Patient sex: F
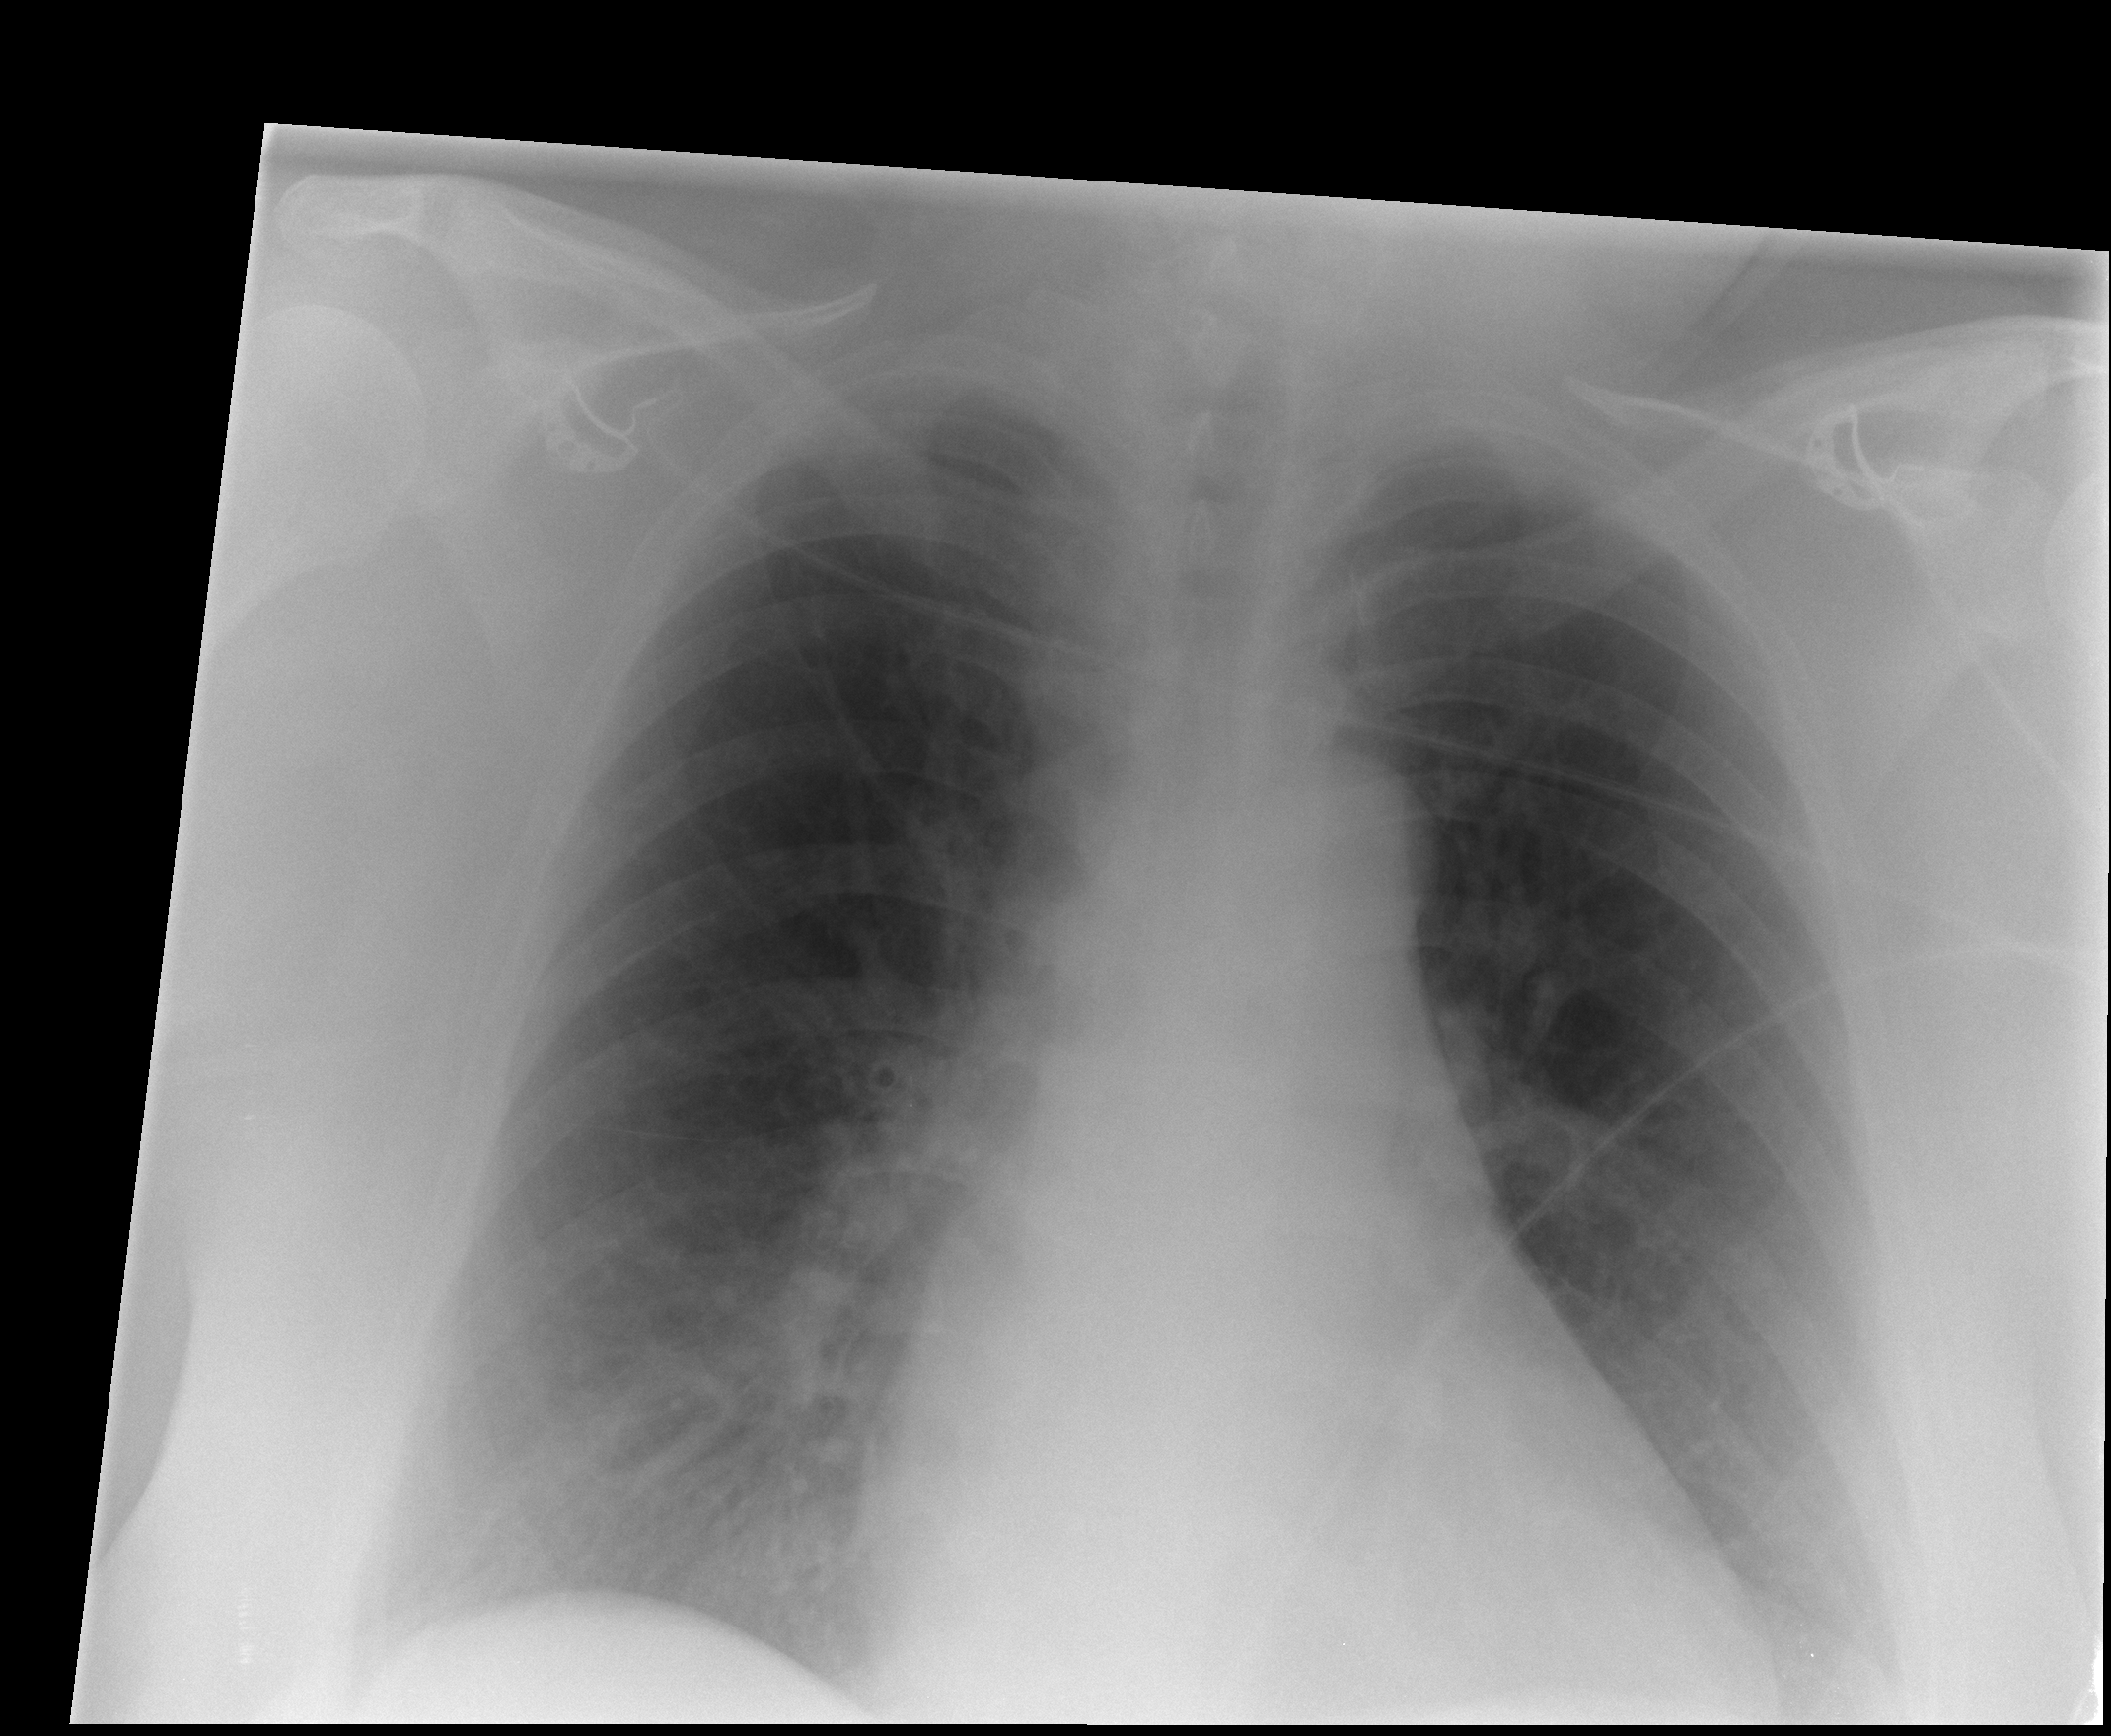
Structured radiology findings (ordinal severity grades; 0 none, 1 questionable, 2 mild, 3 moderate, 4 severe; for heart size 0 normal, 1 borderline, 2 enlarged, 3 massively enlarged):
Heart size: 2
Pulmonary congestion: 2
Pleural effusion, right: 0
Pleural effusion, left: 0
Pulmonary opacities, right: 2
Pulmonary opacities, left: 2
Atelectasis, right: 2
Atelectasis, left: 0